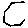
Label: hexagon